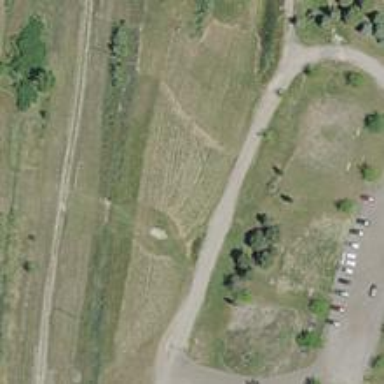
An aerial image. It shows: Disc golf tee.